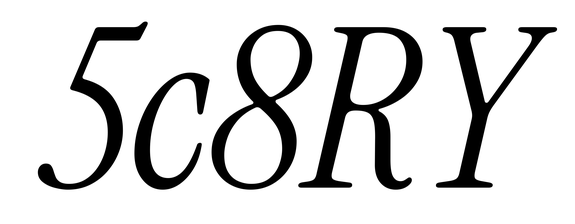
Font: InstrumentSerif-Italic